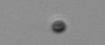
Label: nanoplankton_mix